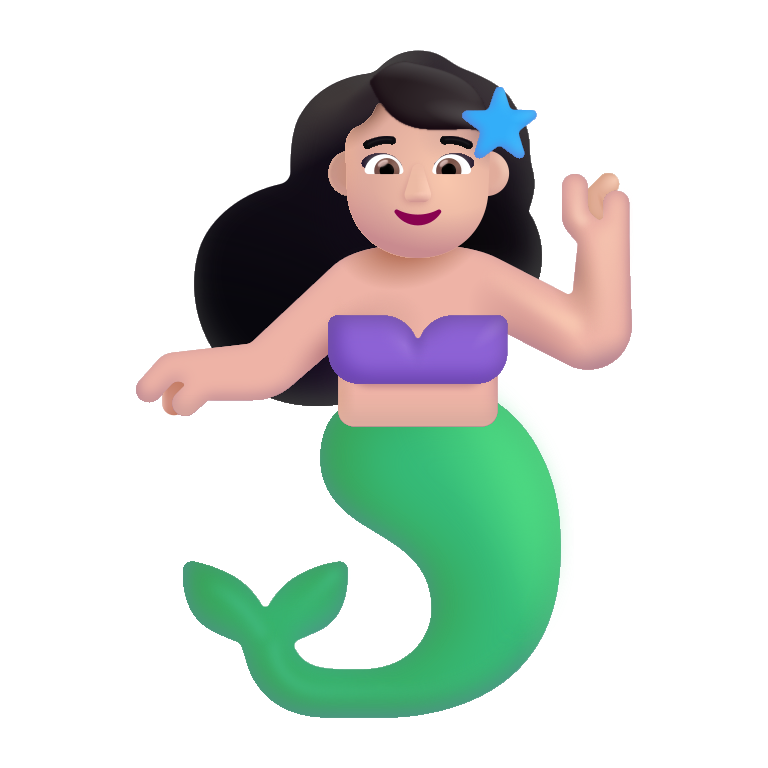
woman merpeople color light